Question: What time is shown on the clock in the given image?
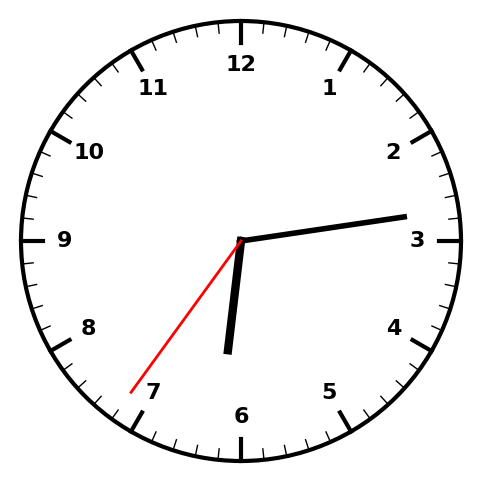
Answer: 06:13:36